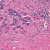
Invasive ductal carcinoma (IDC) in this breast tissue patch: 0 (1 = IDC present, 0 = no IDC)